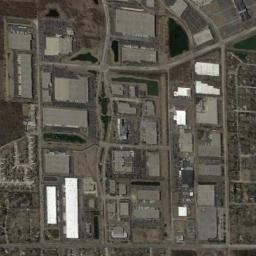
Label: industrial_area